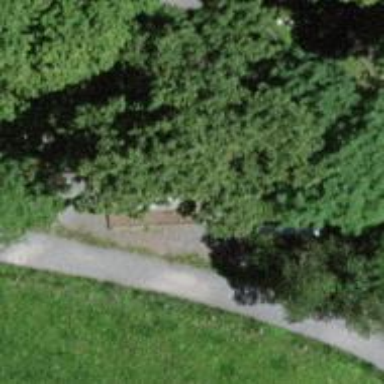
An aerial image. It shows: Bench.